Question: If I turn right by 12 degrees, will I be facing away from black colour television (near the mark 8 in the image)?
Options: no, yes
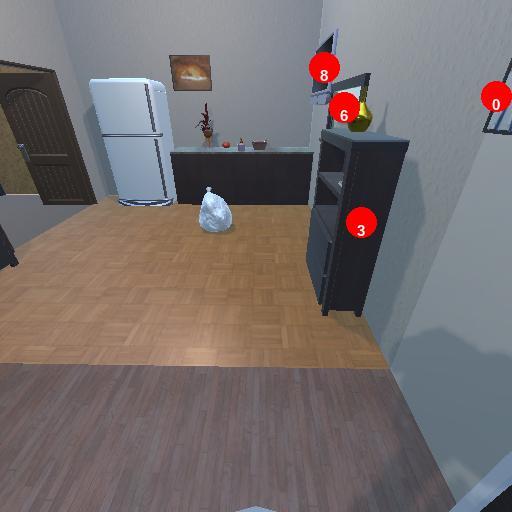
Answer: no